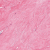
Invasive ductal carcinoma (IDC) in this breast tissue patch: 0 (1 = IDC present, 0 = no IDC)